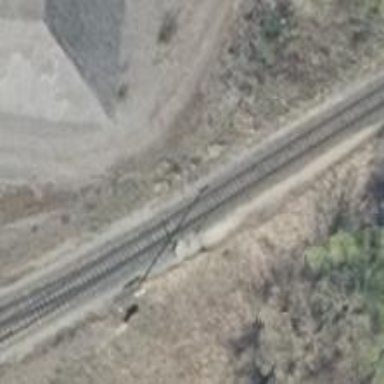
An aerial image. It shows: Railway switch.